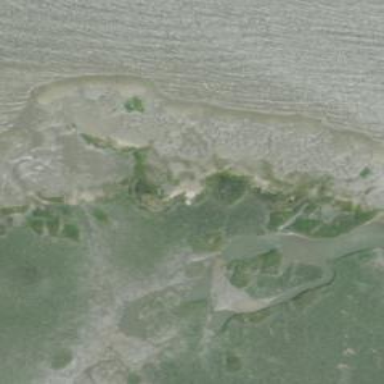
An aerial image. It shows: Saltmarsh wetland with tidal influence.